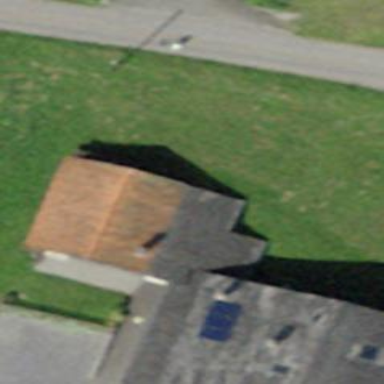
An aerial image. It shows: Rural barn.